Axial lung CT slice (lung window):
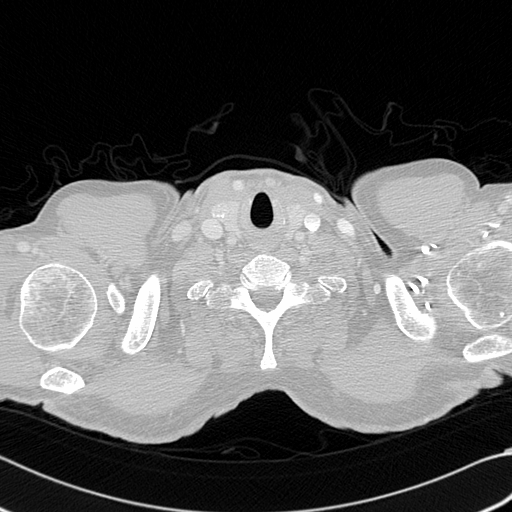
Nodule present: no